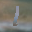
Label: 1